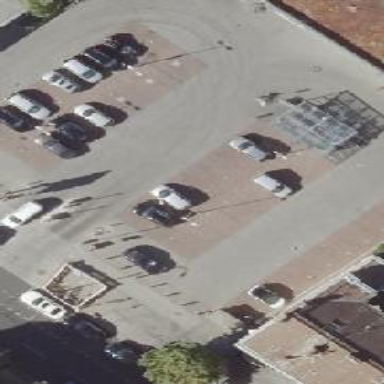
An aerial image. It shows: Parking aisle with paving stones.